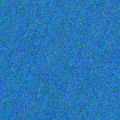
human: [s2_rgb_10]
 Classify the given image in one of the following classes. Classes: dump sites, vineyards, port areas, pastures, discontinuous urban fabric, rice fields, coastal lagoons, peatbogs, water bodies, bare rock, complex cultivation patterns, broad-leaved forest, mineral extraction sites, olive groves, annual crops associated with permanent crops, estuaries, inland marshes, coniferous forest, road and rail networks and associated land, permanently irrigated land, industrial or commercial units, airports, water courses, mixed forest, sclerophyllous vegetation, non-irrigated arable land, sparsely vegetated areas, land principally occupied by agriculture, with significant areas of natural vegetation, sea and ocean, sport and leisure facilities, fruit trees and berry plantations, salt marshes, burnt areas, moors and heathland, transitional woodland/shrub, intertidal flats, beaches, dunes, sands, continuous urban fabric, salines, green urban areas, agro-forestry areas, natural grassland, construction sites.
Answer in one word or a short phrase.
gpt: sea and ocean